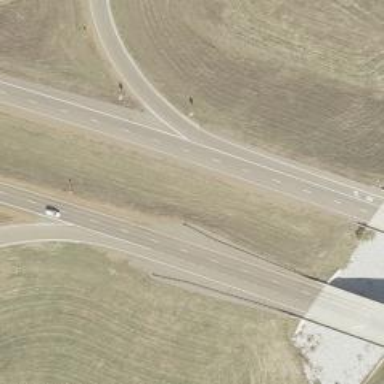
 surfaced with asphalt. It is classified as trunk highway."